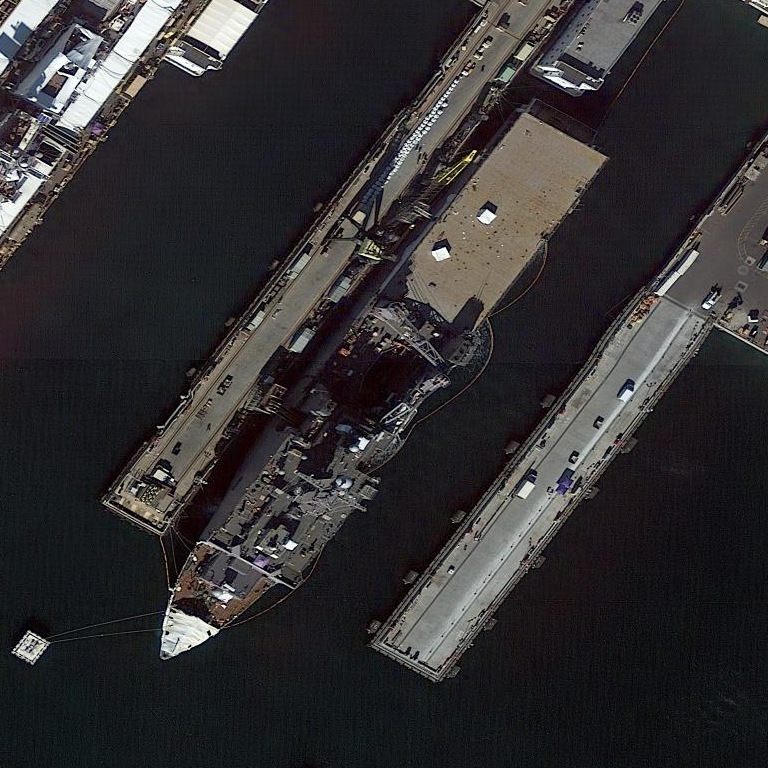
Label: combat